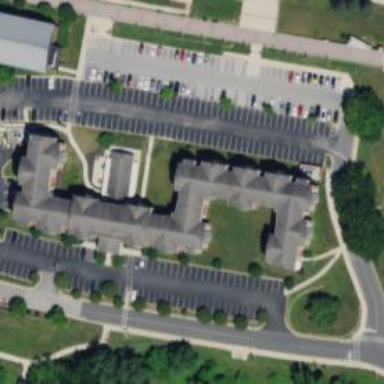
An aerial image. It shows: Dormitory building.